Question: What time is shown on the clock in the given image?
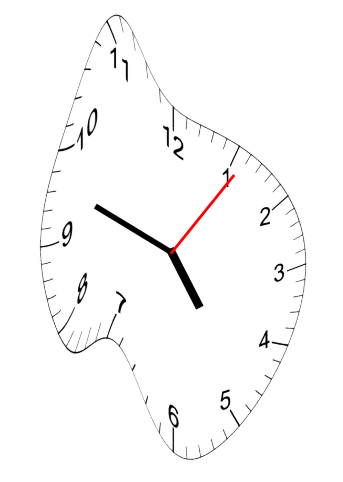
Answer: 04:48:06